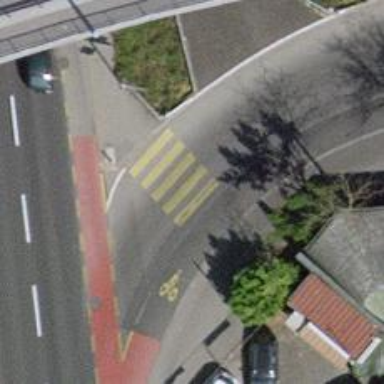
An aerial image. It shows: Zebra crossing for pedestrians.